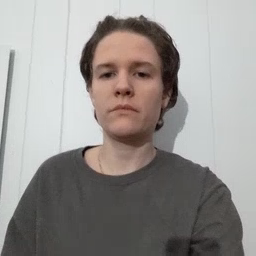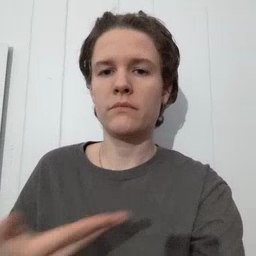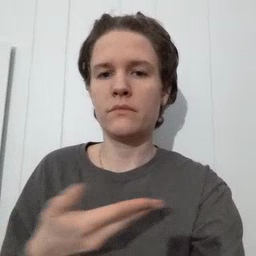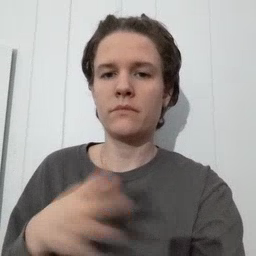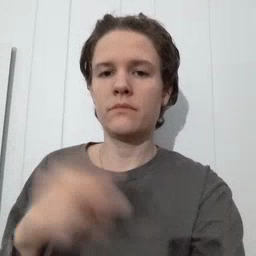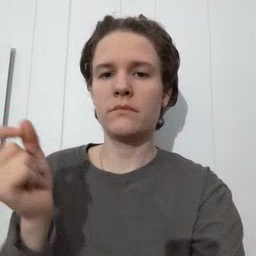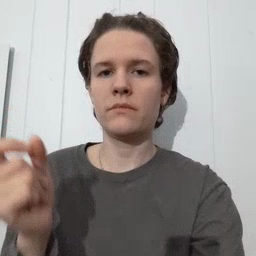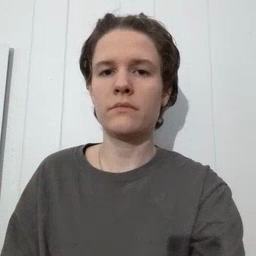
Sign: puppy